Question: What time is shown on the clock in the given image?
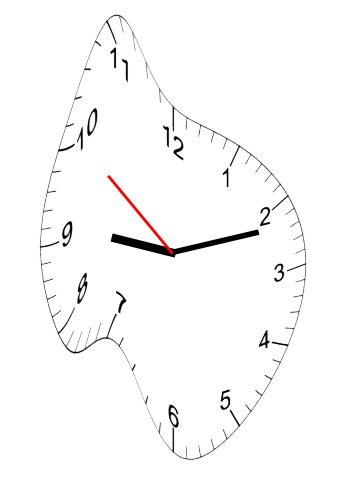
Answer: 09:11:51